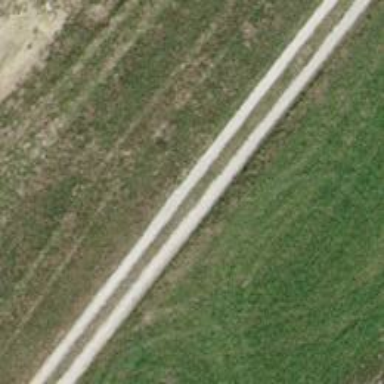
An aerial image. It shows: Unpaved track with grade 3 surface.